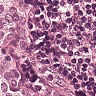
Metastatic tissue present: yes